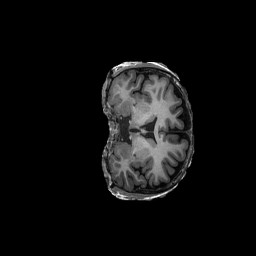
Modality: T1w
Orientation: coronal
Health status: ill
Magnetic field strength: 3 T